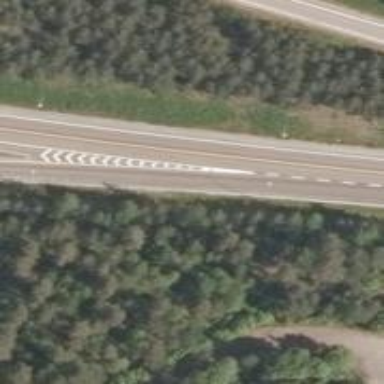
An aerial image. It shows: Asphalt trunk highway designated as motorroad.